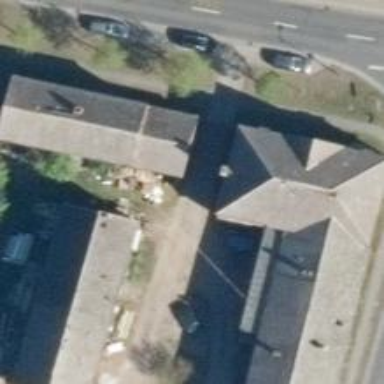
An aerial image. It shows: Residential building with gabled grey roof.